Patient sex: M
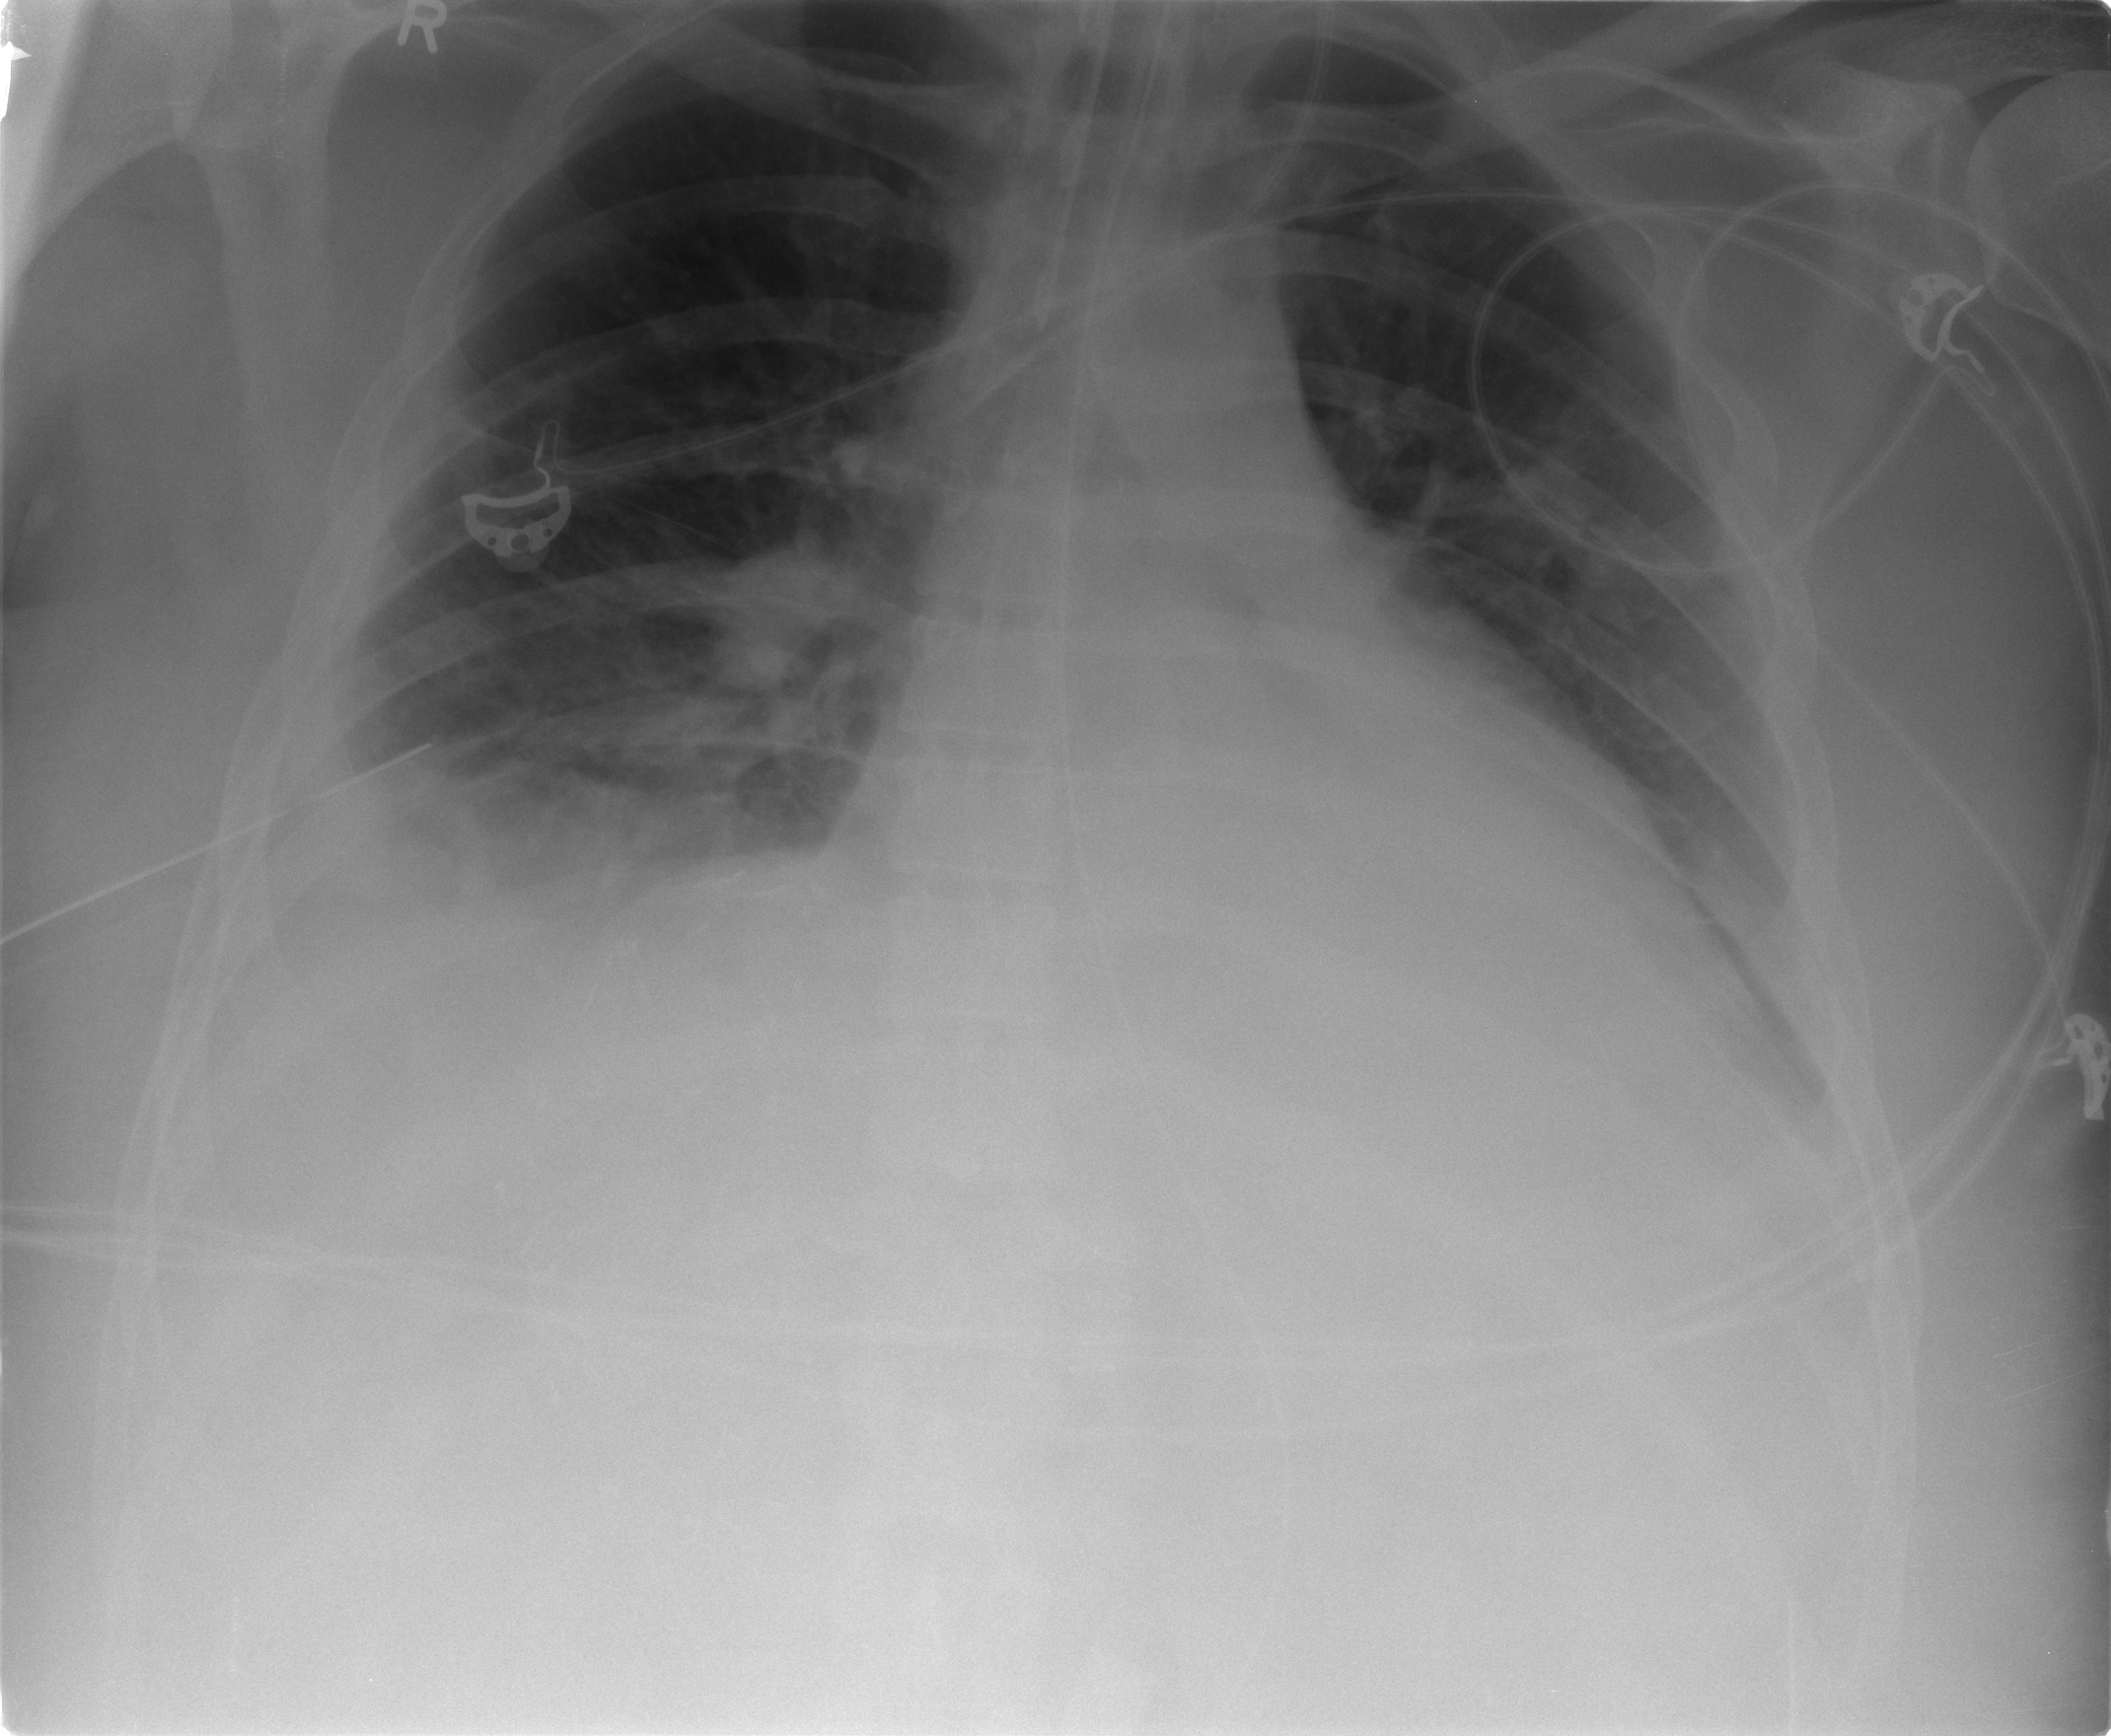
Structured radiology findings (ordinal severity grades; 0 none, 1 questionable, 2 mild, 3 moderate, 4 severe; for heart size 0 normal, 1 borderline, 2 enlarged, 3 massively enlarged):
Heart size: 2
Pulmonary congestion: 2
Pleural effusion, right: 2
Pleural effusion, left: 1
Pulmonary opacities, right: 2
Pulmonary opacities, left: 0
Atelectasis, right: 2
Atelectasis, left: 2